Question: I try to show Mysql result as table inside '<div>' after click submit button, but it just only show '<table></table>'. No problem found during posting value to process page.
So far, my script is like:
'''
<form id="myform">
....................
<button id="input" type="button" class="ui-state-default ui-corner-all"><span>Submit </span></button>
<input name="action" value="openreport" type="hidden">
</form>
<div id="show"></div>
$("#submit").click(function(){
var params=$("#myform").serialize();
$.ajax({
type:"post",
url:"go.php",
data:params,
cache :false,
async :false,
success : function(result) {
$('#show').replaceWith(result);
}
});
});
'''
page go.php:
'''
<?php
//CONNECT TO DATABASE
$dbc=mysql_connect(_SRV, _ACCID, _PWD) or die(_ERROR15.": ".mysql_error());
mysql_select_db("qdbase") or die(_ERROR17.": ".mysql_error());
switch (postVar('action')) {
case 'openreport':
openreport(postVar('model'),postVar('line'),postVar('lot_no'));
break;
}
function openreport($model,$line,$lot_no){
$Model = mysql_real_escape_string($model);
$Line = mysql_real_escape_string($line);
$Lot = mysql_real_escape_string($lot_no);
$group=" GROUP BY DATE ";
$sql="SELECT Range_sampling,DATE(Inspection_datetime) AS DATE FROM
inspection_report WHERE Model LIKE '".$Model."'";
$sql.="AND Line LIKE '".$Line."' AND Lot_no LIKE '".$Lot."'".$group;
$result=mysql_query($sql) or die(_ERROR26.": ".mysql_error());
echo "<table border='1'>
<tr>
<th>Firstname</th>
<th>Lastname</th>
</tr>";
while($row = mysql_fetch_array($result))
{
echo("<tr><td>$row[0]</td><td>$row[1]</td></tr>");
// echo "<tr>";
// echo "<td>" . $row['Range_sampling'] . "</td>";
// echo "<td>" . $row['DATE'] . "</td>";
// echo "</tr>";
}
echo "</table>";
mysql_close($dbc);
}
?>
'''
I have no idea because I'm not really understand how to show mysql result as a html table.
---

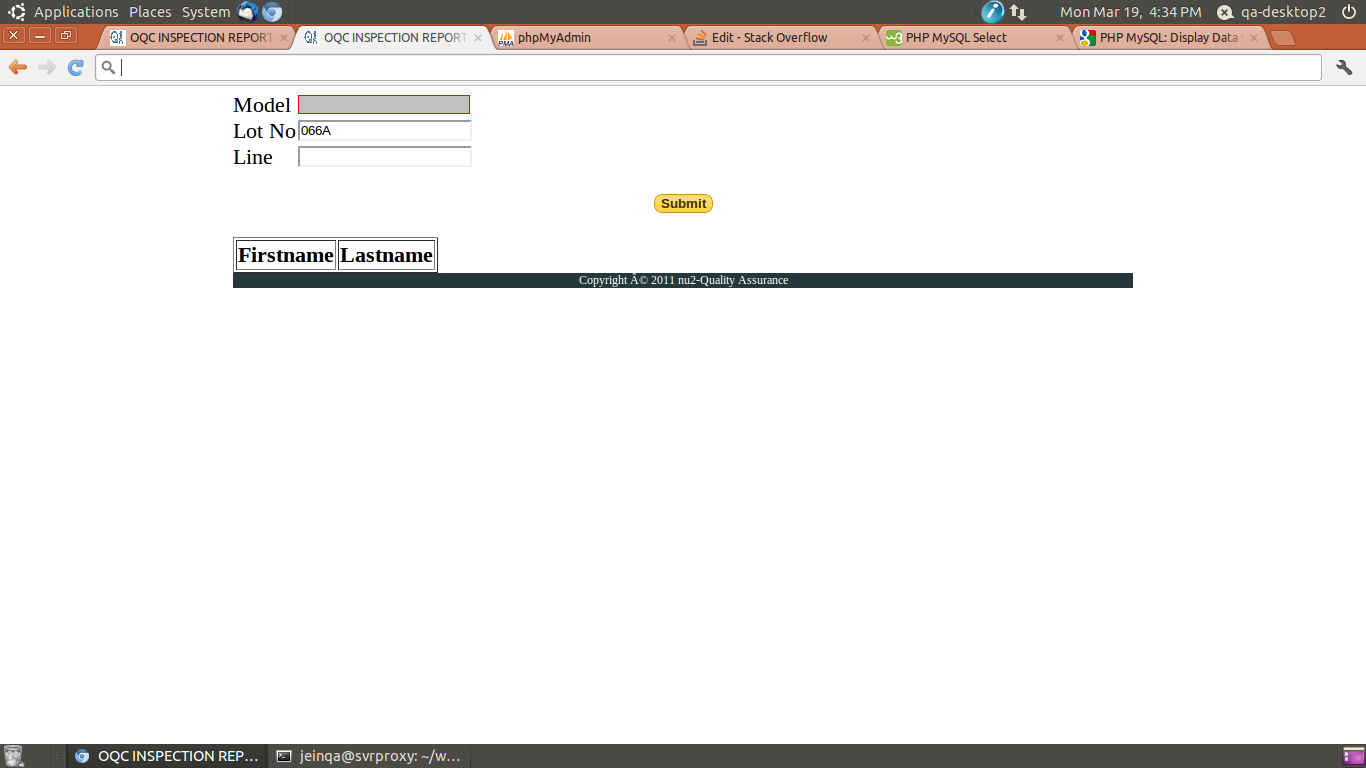
Answer: The AJAX call is made only if a button is clicked that has an id of "submit"; however, your submit button has an id of "input". Try changing the line that reads:
'$("#submit").click(function(){'
to
'$("#input").click(function(){'
As <URL>, to keep '<div id="show">...</div>' wrapped around the table, change
'$('#show').replaceWith(result);'
with
'$('#show').html(result);'
I don't know if this will help or not, but it's the only thing that stands out to me.